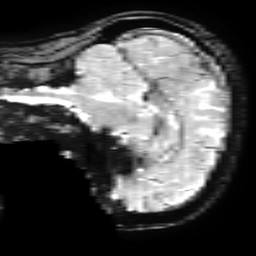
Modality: T2starw
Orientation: sagittal
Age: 30
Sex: female
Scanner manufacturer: ge
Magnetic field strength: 3 T
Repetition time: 0.65 s
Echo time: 0.02 s